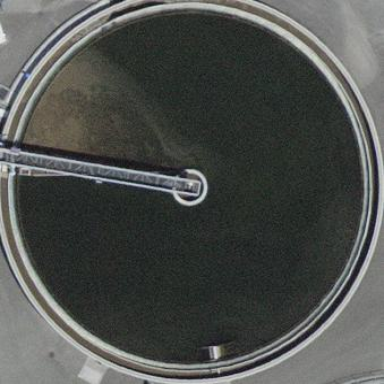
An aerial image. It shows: Sewage reservoir with wastewater. It is reservoir designated for sewage water and it is part of the natural landscape.